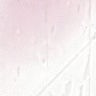
Metastatic tissue present: no